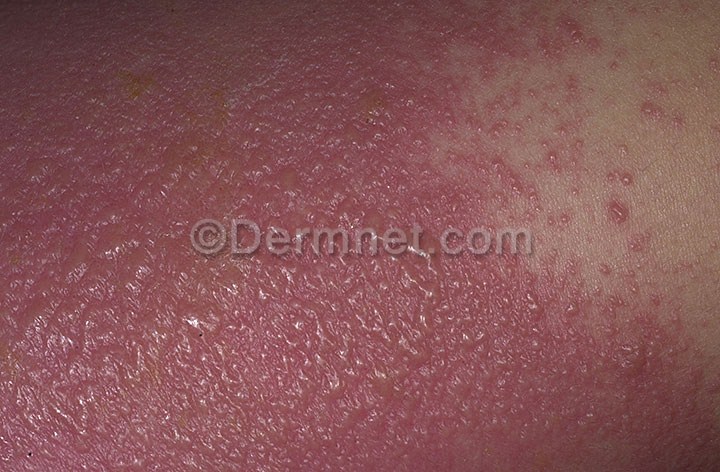
Disease: Poison Ivy Photos and other Contact Dermatitis